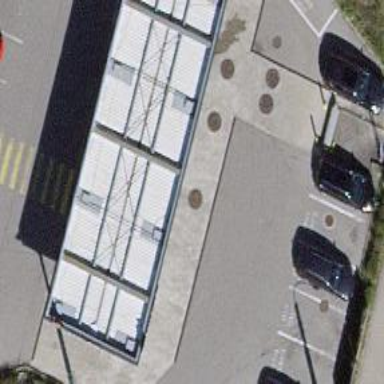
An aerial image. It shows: Fuel station.